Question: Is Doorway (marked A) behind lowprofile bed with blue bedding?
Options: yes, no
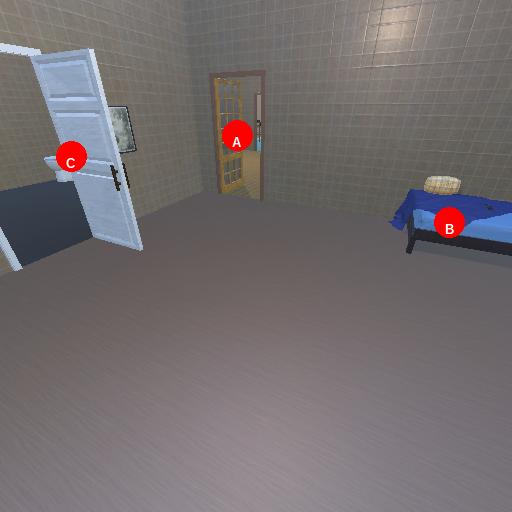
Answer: yes